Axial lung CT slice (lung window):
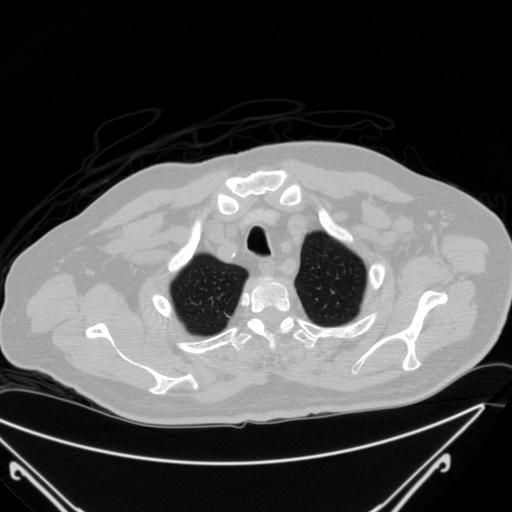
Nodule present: no